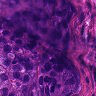
Metastatic tissue present: yes